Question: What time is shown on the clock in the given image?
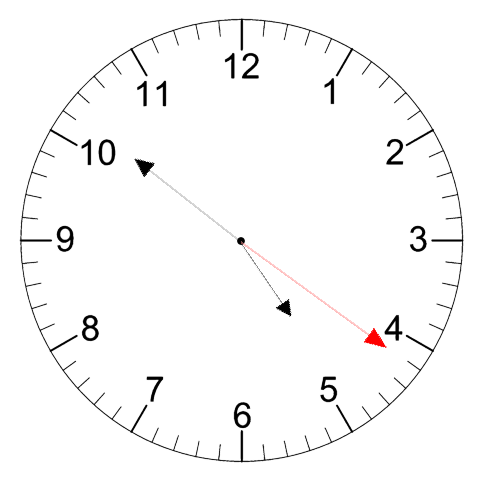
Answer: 04:51:21